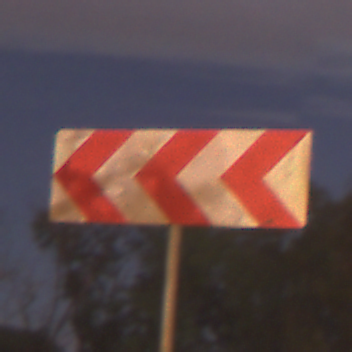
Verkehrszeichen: RichtungstafelnInKurvenGrossRechts
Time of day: Night
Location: Outdoor (Suburban)
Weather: PartlyCloudy
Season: NotSpecified
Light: Artificial